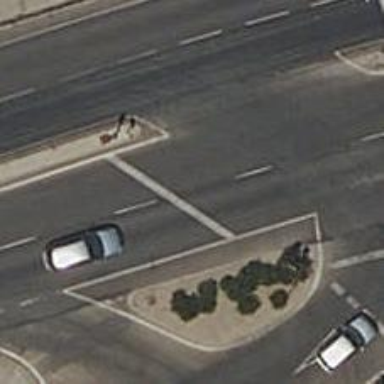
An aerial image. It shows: Road with traffic signals.